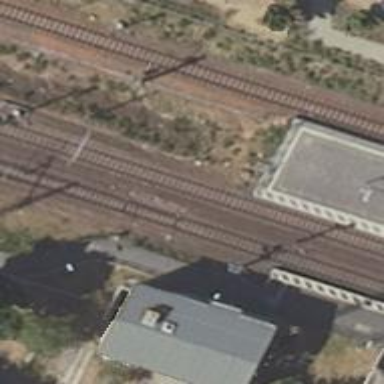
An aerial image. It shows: Railway signal.